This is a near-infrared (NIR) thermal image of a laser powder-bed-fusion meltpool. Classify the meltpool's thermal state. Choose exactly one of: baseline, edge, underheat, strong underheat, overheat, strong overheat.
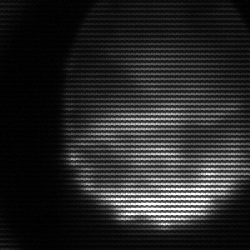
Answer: edge